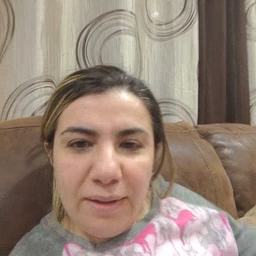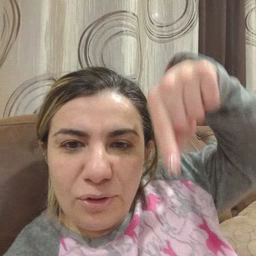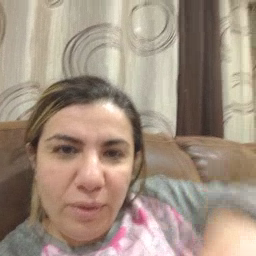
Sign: down